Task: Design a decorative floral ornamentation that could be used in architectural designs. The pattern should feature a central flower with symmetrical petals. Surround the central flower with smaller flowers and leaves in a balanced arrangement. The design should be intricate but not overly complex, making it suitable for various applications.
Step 814:
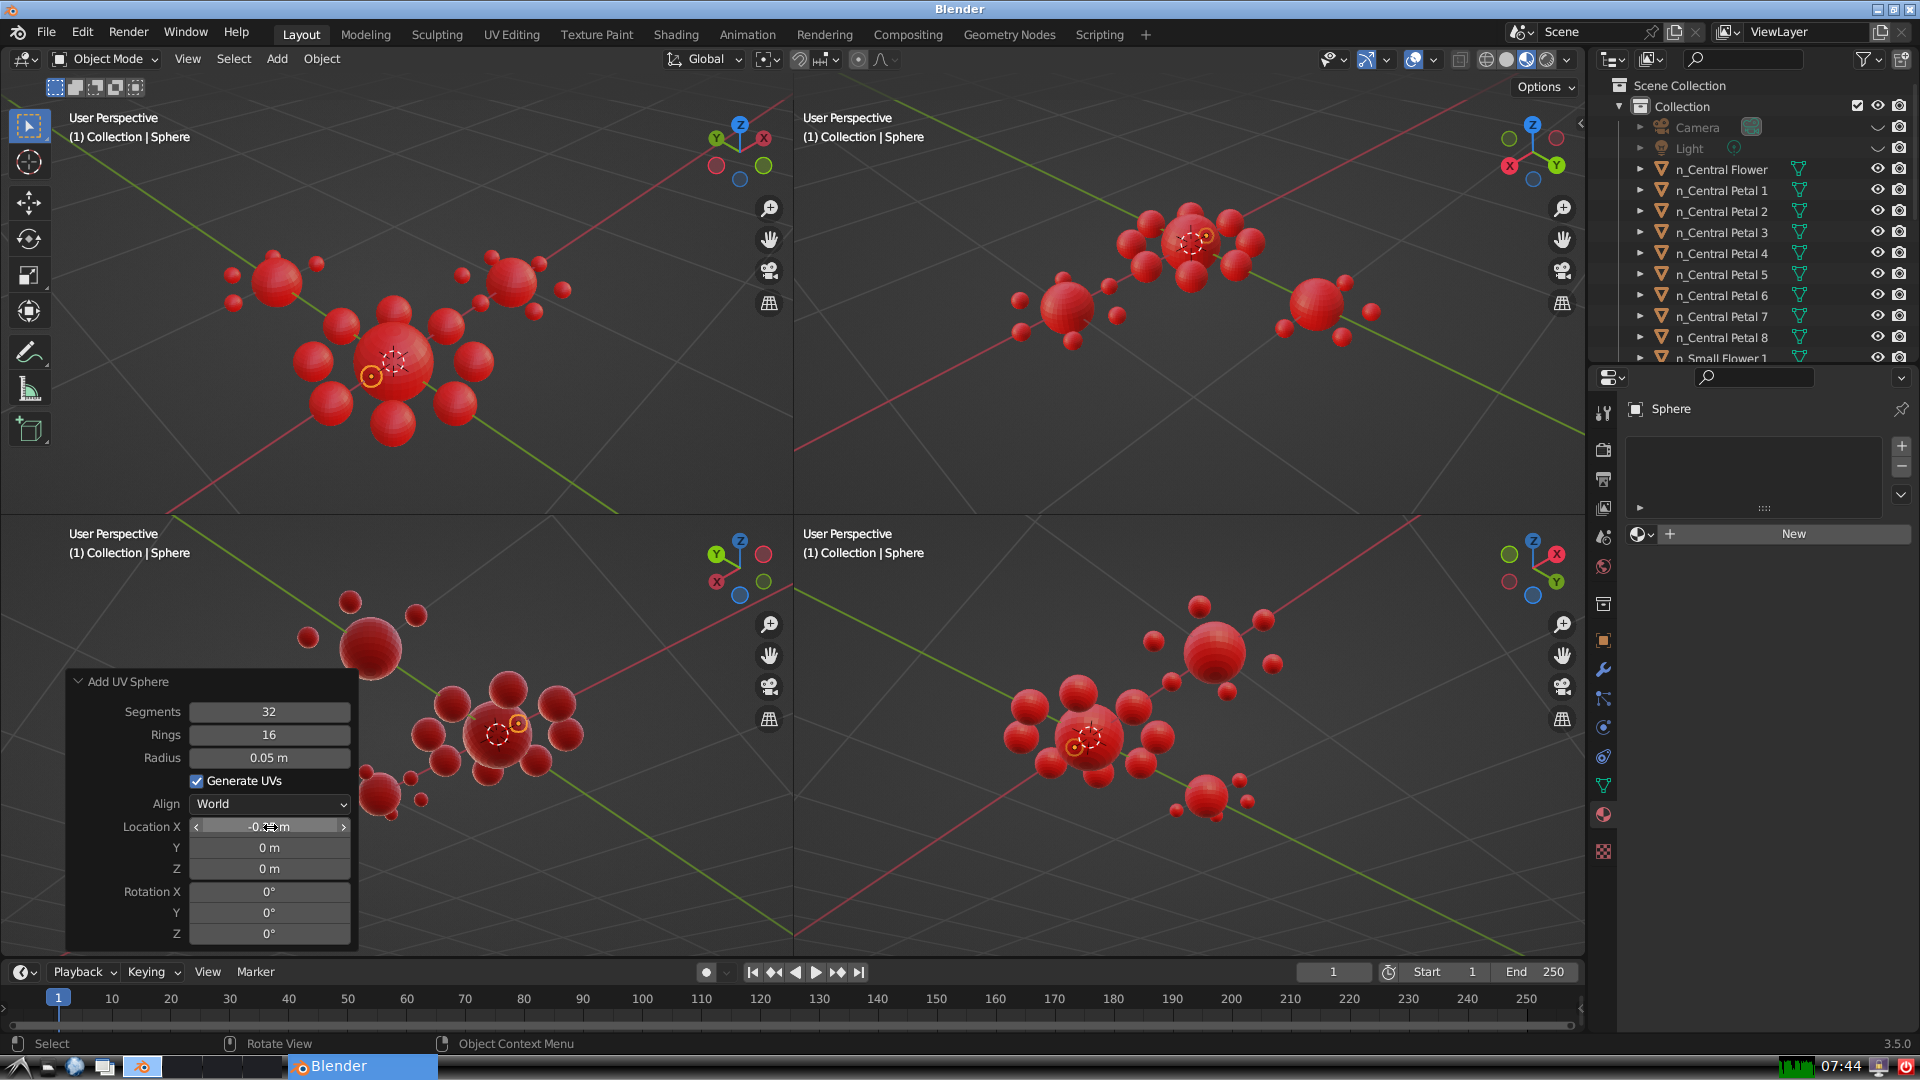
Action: {"mouse_move": [270, 849]}